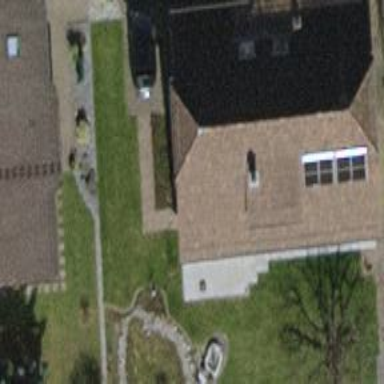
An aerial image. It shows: Building with tile roof.